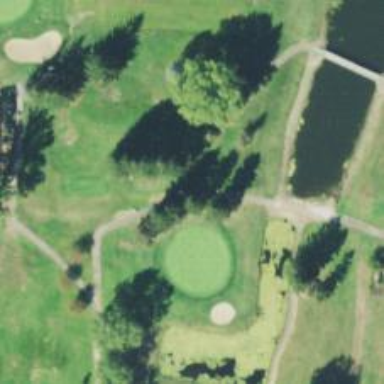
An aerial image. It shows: Path used for both walking and golf.